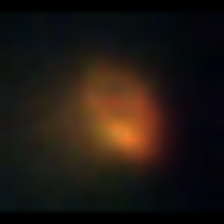
Taxon: NanoPlankton
Group: Other